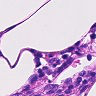
Metastatic tissue present: no